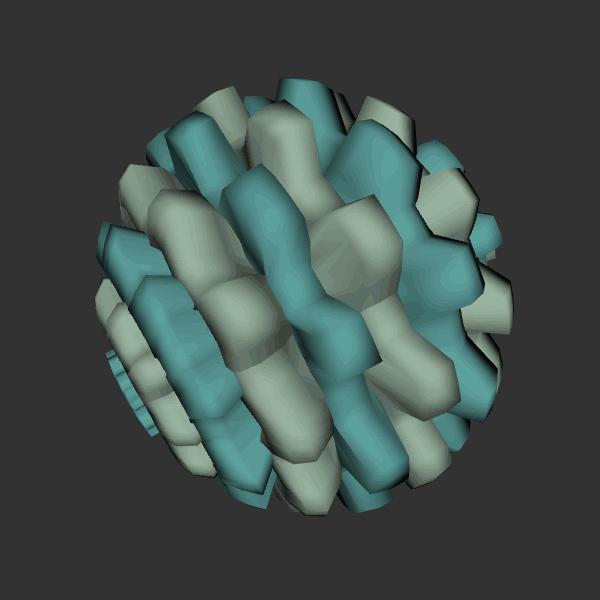
Background: dark